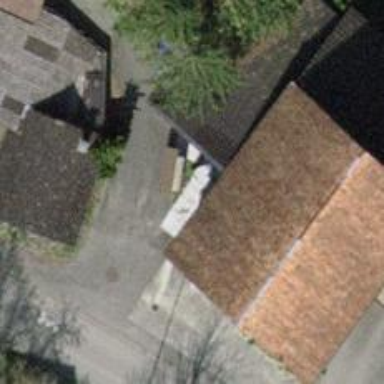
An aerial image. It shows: View of roof of building.